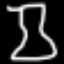
Label: hourglass